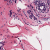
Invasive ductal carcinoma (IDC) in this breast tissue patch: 1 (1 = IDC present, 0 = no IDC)